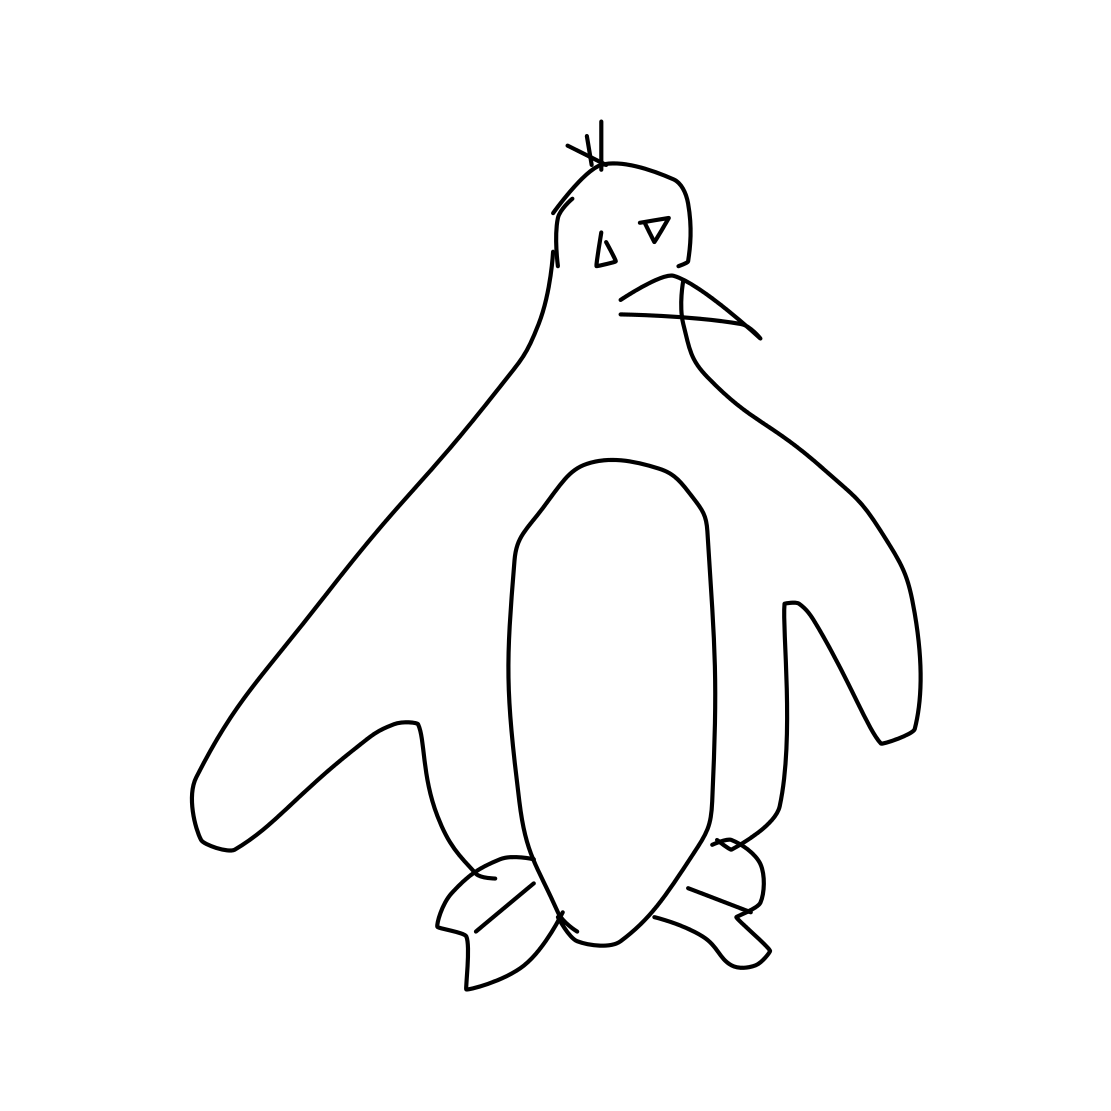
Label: penguin